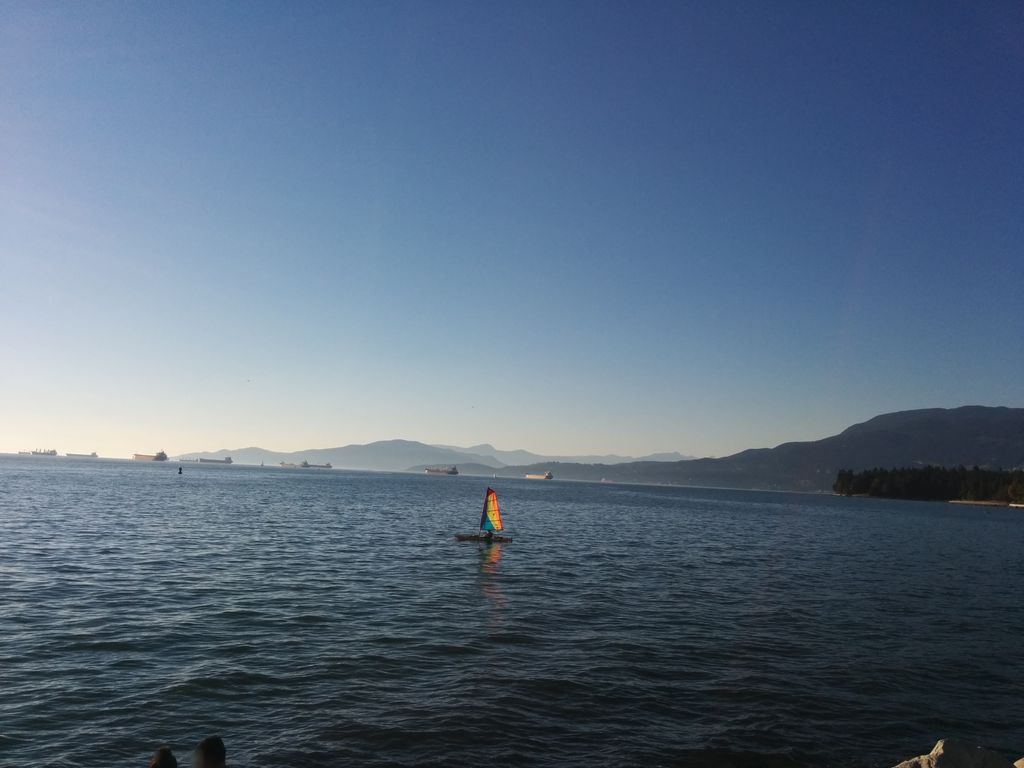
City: vancouver